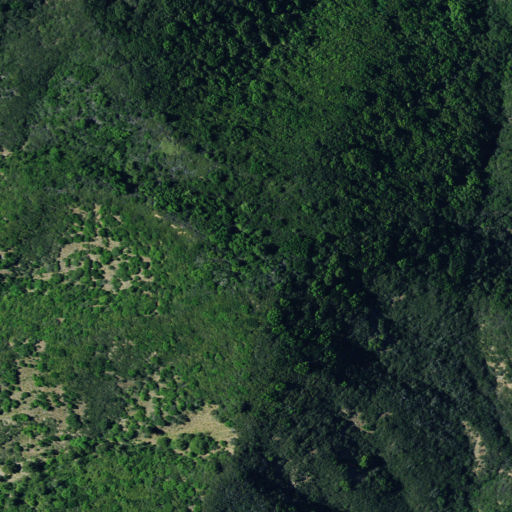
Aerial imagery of mountains in California named Santa Lucia Range containing grassland and shrub